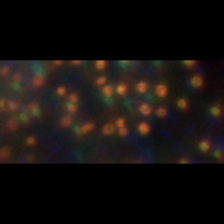
Taxon: Phaeocystis
Group: Other